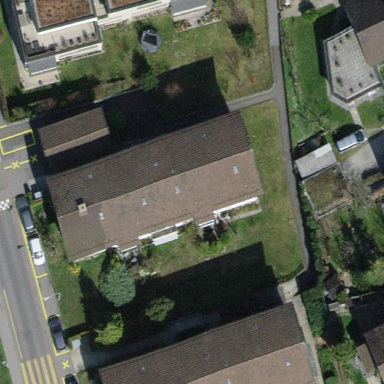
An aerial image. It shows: Gabled roof adorns the apartments building.